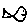
Label: fish